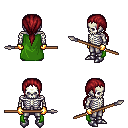
a pixel art fantasy rpg character, male body template, skeleton, green cape, metal pants, brunette ponytail hairstyle, gold gloves, metal boots, spear, four views (front, back, left, right), 2x2 character sprite sheet, small pixel art, hard edges, no anti-aliasing